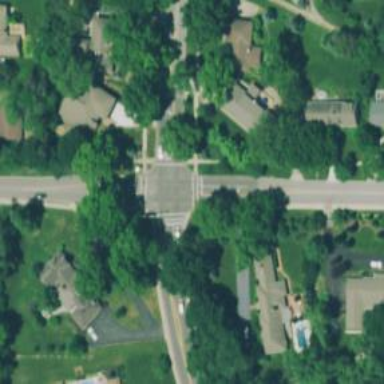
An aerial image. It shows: Solid stop line on the road.